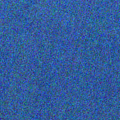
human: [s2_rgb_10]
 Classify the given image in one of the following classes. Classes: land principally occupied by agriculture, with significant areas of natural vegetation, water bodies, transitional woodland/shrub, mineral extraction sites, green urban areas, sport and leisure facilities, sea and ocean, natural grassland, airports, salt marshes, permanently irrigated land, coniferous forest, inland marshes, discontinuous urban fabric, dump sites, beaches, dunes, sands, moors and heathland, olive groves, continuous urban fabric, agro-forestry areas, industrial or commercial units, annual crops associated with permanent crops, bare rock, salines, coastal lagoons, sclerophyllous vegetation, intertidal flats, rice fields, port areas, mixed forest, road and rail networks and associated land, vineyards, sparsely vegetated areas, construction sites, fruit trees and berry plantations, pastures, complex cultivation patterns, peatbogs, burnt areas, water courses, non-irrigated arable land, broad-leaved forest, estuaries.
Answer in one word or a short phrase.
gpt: water bodies